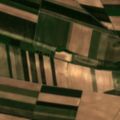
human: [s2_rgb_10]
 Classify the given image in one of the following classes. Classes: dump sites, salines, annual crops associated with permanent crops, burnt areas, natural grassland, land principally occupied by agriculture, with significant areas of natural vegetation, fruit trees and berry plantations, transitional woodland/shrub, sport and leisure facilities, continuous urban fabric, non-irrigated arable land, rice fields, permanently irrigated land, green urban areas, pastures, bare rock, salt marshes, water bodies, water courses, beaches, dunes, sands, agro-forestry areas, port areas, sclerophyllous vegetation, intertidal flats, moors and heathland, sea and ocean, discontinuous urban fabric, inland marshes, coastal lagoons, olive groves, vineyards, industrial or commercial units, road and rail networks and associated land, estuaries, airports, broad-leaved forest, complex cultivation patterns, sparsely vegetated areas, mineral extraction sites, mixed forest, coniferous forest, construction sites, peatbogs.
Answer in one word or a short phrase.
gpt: non-irrigated arable land